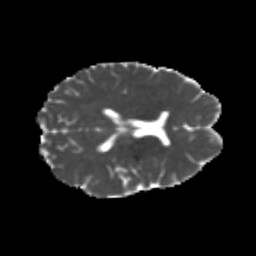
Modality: MD
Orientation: axial
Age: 21
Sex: female
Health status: healthy
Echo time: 0.074 s